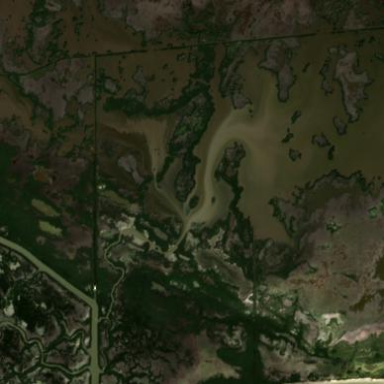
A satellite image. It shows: Rich mangrove swamp wetland filled with Mangrove plants.